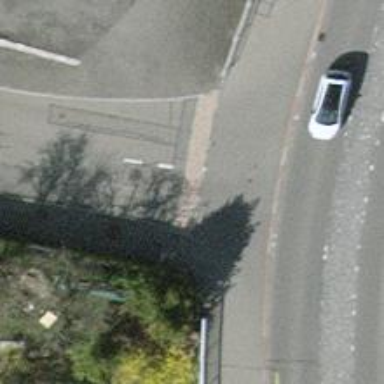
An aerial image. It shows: Unmarked road crossing.